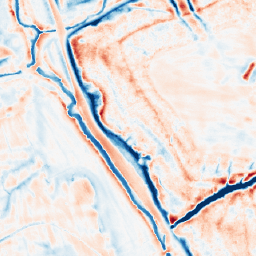
Category: edge_preserving
Decomposition family: bilateral
Decomposition parameters: d: 21
sigma_color: 100
sigma_space: 100
Upsampling method: area
Upsampling parameters: scale: 2
Upsampling scale: 2